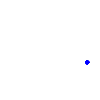
Particle: pion